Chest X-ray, PA view. Patient: 47 years old, sex F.
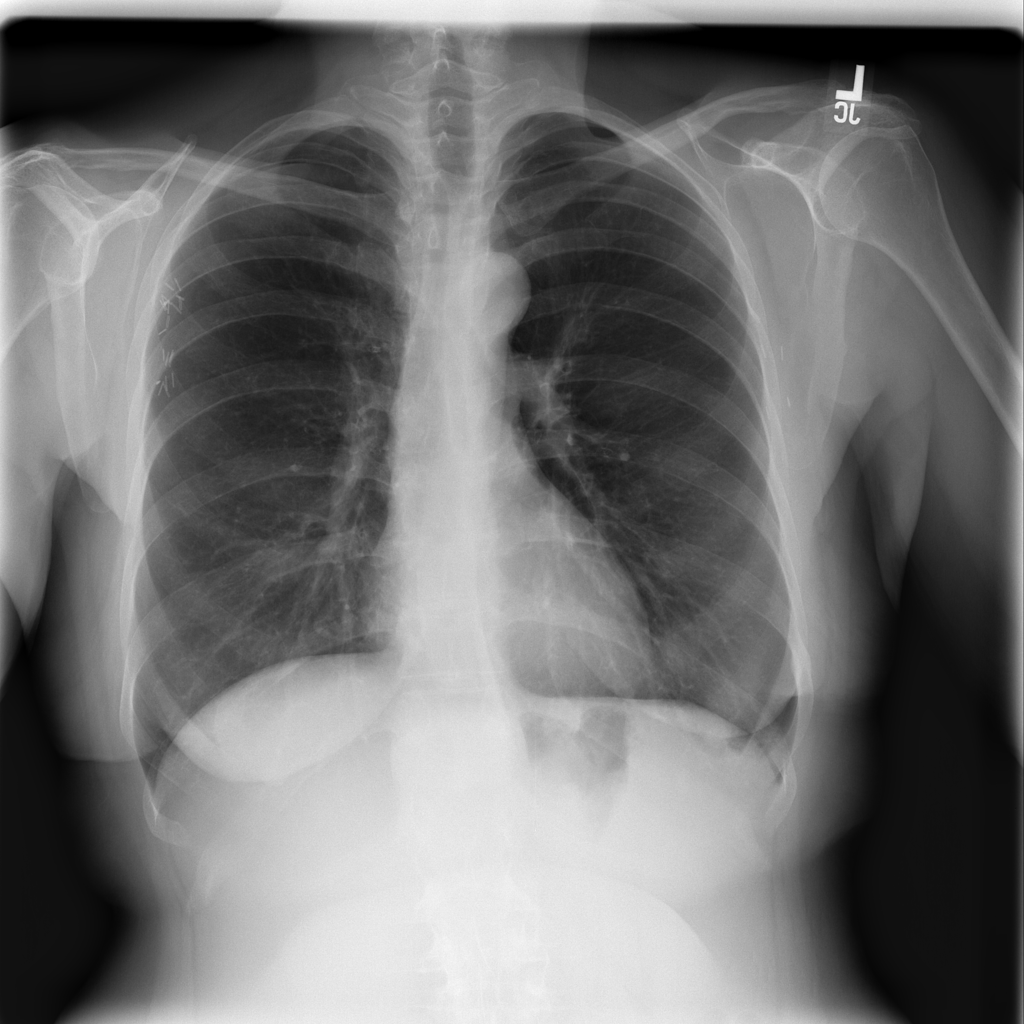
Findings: No Finding